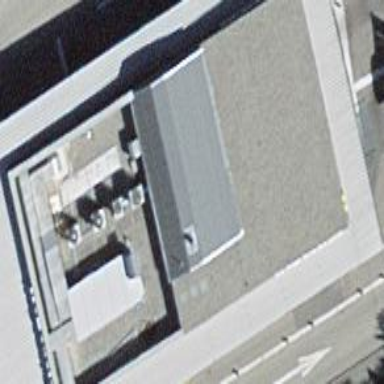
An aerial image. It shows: Fast food restaurant building.